Два проводящих рельса образуют наклонную плоскость с углом наклона $\alpha$ к горизонту (см. рис). Перпендикулярно этой плоскости действует однородное постоянное магнитное поле с индукцией $B$. Проводящий стержень массой $m$ может скользить вниз по рельсам без трения, замыкая их и сохраняя свое горизонтальное положение.
Как движется стержень после того, как его отпустили, если цепь, образованная стержнем и рельсами, замкнута резистором сопротивлением $R$?
Как движется стержень после того, как его отпустили, если цепь, образованная стержнем и рельсами, замкнута конденсатором емкостью $C$?
Как движется стержень после того, как его отпустили, если цепь, образованная стержнем и рельсами, замкнута катушкой индуктивностью $L$?
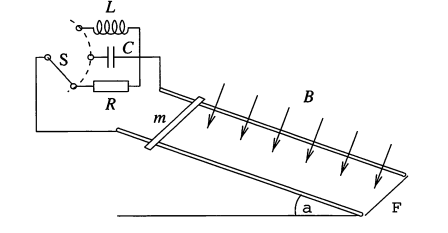
Как движется стержень после того, как его отпустили, если цепь, образованная стержнем и рельсами, замкнута резистором сопротивлением $R$?
Ответ: Стержень движется с постоянной скоростью $$v_{\max}=\frac{m g R \sin \alpha}{B^2 l^2}$$

Как движется стержень после того, как его отпустили, если цепь, образованная стержнем и рельсами, замкнута конденсатором емкостью $C$?
Ответ: Стержень движется с постоянным ускорением $$a=\frac{m g \sin \alpha}{m+C B^2 l^2}$$

Как движется стержень после того, как его отпустили, если цепь, образованная стержнем и рельсами, замкнута катушкой индуктивностью $L$?
Ответ: Стержень совершает гармонические колебания относительно положения равновесия с координатой $x_0=\frac{m g L \sin \alpha}{B^2 l^2}$ и частотой $\omega=\frac{B l}{\sqrt{m L}}$.
Темы:
T, Электромагнетизм, Цепь с конденсатором, Цепь с катушкой, Электромагнитная индукция, 200 задач